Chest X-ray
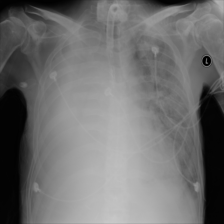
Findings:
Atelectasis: positive
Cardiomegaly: negative
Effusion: positive
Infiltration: negative
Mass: negative
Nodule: negative
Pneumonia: negative
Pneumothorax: negative
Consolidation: negative
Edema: positive
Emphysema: negative
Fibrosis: negative
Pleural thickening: negative
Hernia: negative